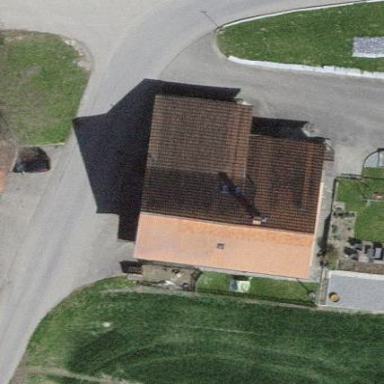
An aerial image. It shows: Simple and straightforward house.